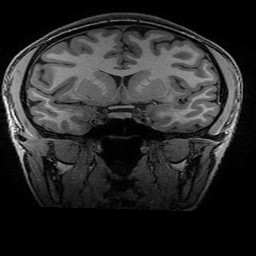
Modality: T1w
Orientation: sagittal
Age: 20
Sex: female
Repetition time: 0.0077 s
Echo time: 0.0034 s